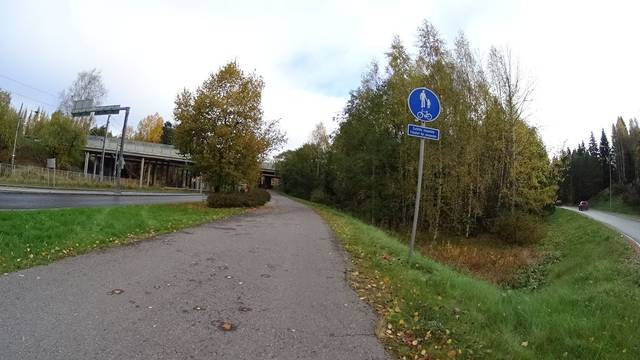
Region: Finland
Coordinates: 60.206, 24.691